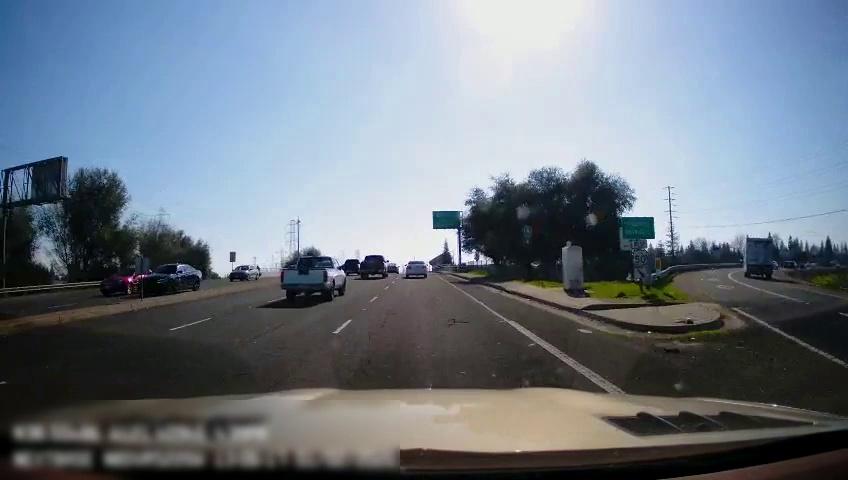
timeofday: Day
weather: Sunny
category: Drivable Space
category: Drivable Space
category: Vehicles | Truck
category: Vehicles | Truck
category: Vehicles | Truck
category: Vehicles | Car
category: Vehicles | Car
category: Vehicles | Car
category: Vehicles | Car
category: Vehicles | Other LV
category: Vehicles | Car
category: Vehicles | Car
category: Lanes | Current Lane
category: Lanes | Current Lane
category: Lanes | Alternate Lane
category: Lanes | Alternate Lane
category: Lanes | Opposite Lane
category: Lanes | Alternate Lane
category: Lanes | Alternate Lane
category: Traffic | Signs
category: Traffic | Signs